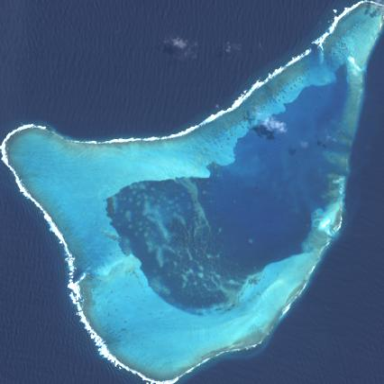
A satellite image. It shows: Natural coral reef.